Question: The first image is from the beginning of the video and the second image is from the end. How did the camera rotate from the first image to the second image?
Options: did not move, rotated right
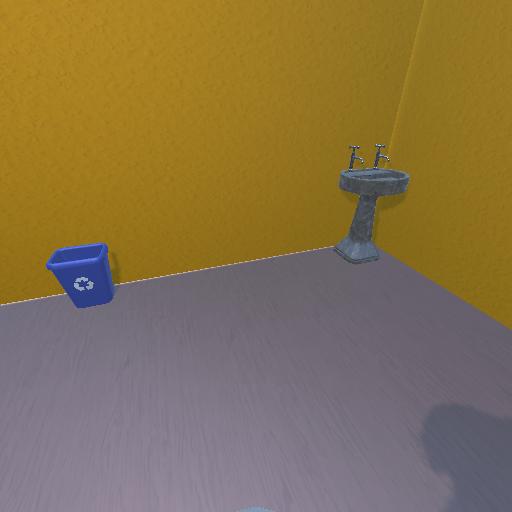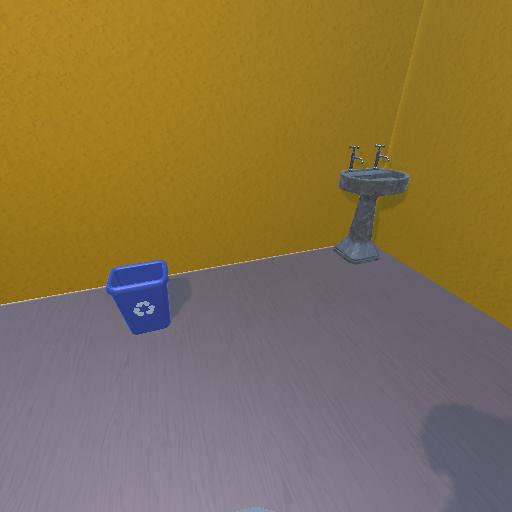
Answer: did not move